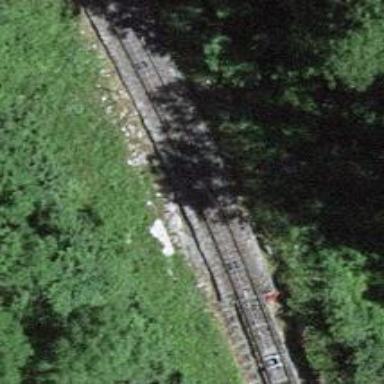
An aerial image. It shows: Single-track railway for funicular.